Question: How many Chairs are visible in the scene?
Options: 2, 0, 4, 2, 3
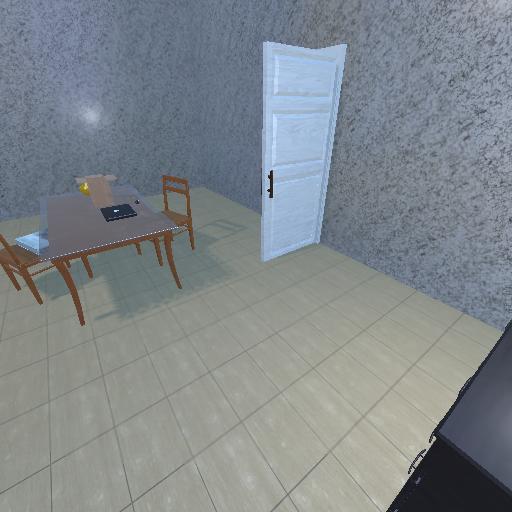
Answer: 2